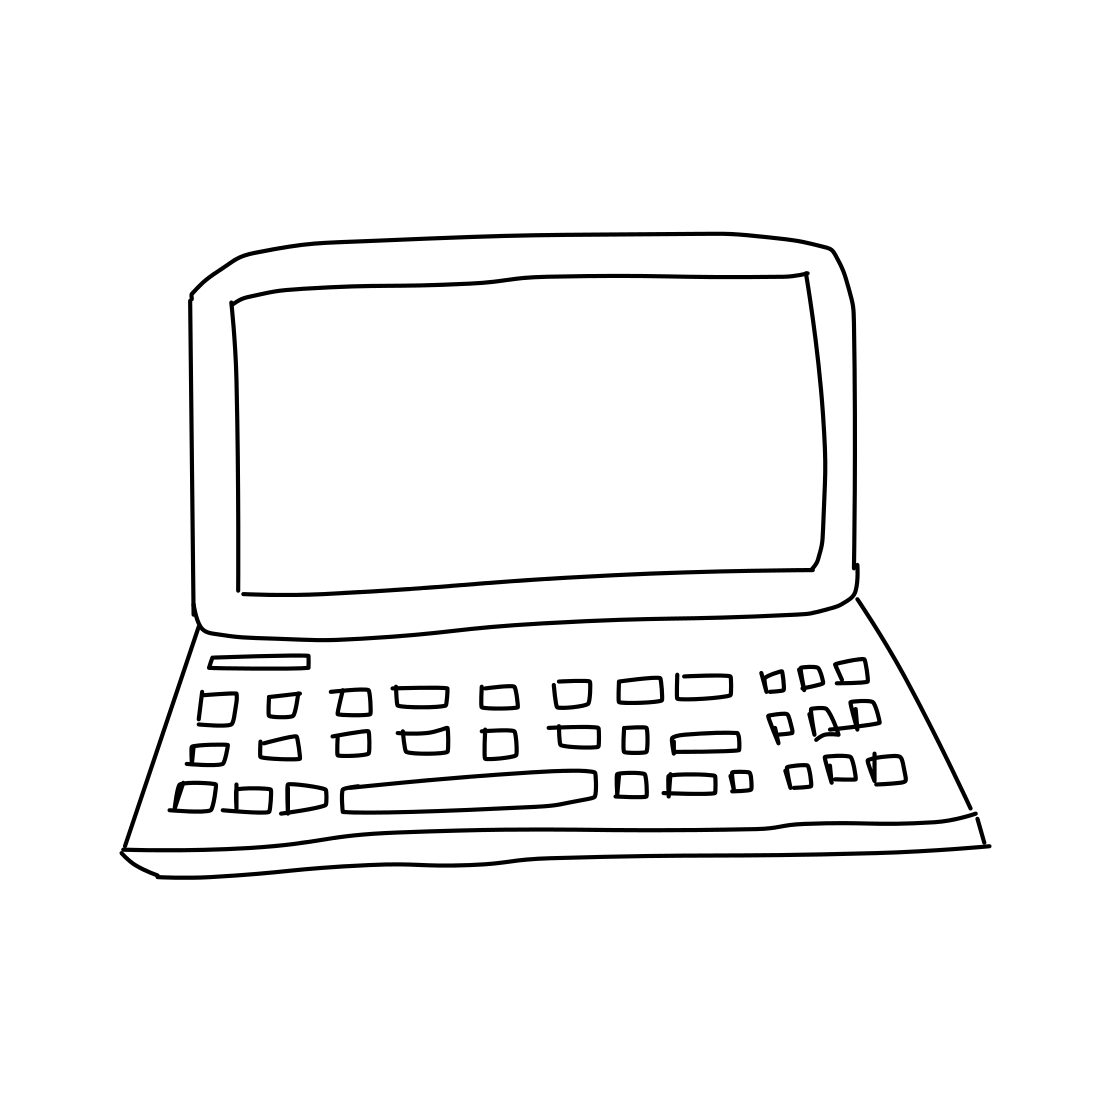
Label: laptop